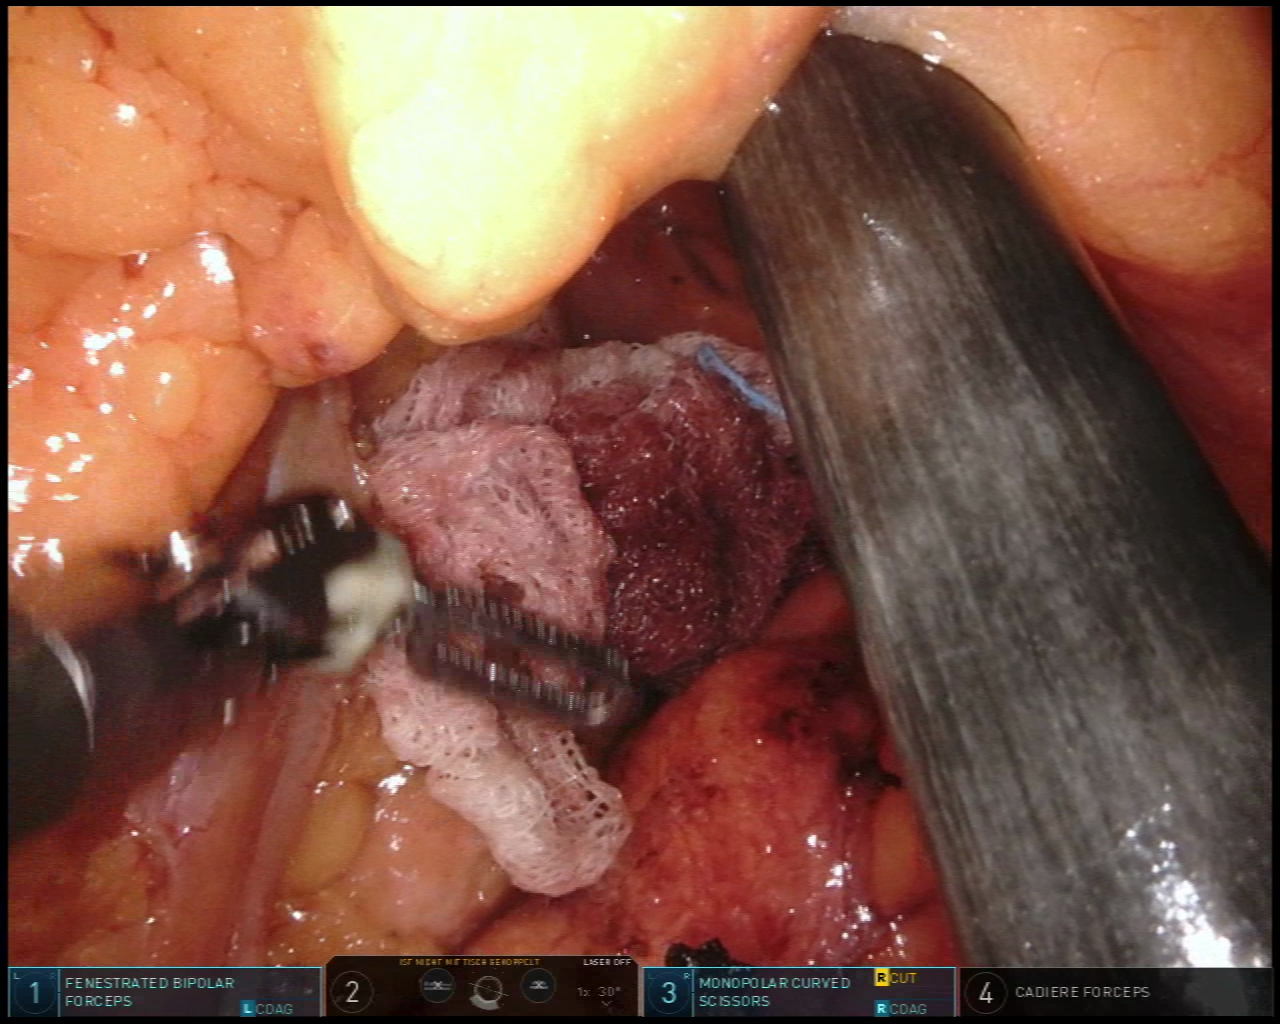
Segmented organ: pancreas
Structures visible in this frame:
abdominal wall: no
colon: yes
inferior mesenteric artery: no
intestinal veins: no
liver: no
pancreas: yes
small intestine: no
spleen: no
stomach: no
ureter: no
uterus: no
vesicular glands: no